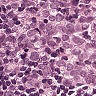
Metastatic tissue present: yes